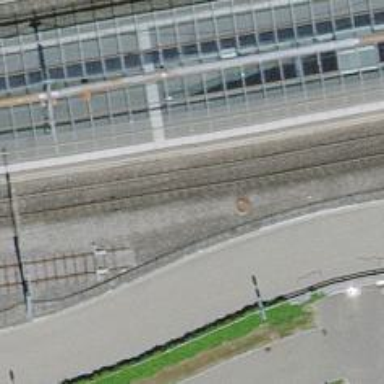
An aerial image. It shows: Light rail stop position on the railway.